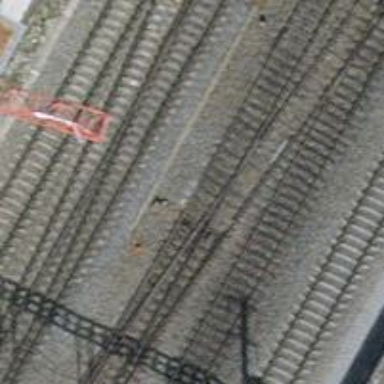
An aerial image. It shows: Railway junction.